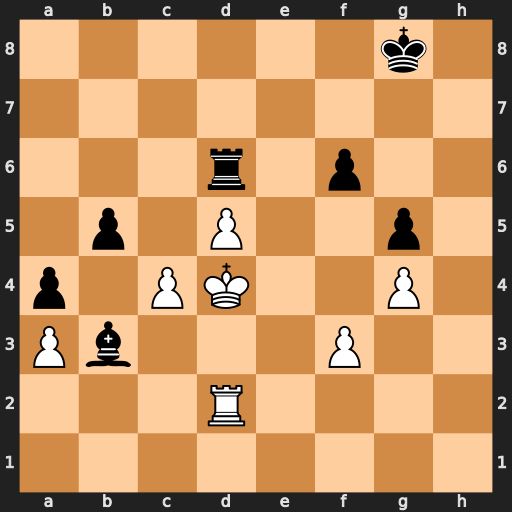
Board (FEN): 6k1/8/3r1p2/1p1P2p1/p1PK2P1/Pb3P2/3R4/8
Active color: w
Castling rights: -
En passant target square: -
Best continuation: Kc5 Rd8 cxb5